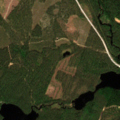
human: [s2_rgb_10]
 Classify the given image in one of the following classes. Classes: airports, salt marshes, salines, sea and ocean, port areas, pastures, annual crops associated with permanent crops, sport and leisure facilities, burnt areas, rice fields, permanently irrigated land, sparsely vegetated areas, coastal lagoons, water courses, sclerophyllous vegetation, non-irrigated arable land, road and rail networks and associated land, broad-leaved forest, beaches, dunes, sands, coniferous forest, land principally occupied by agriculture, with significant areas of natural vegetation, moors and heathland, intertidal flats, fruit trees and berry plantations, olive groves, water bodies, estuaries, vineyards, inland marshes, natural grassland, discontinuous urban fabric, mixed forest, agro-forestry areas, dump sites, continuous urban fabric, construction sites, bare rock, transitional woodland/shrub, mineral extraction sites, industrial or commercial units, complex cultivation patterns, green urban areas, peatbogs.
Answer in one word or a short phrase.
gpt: coniferous forest, transitional woodland/shrub, water bodies